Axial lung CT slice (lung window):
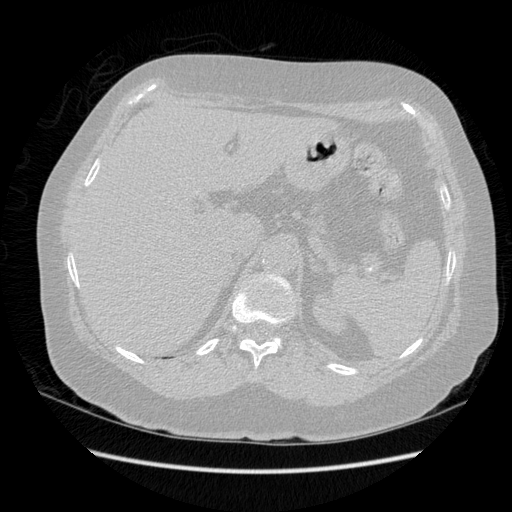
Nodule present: no